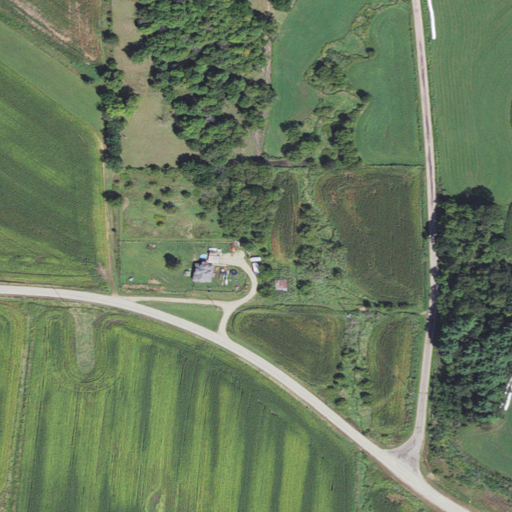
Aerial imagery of valley in Wisconsin named Tar Hollow containing pasture, cultivated crops, open development, deciduous forest, low intensity development, evergreen forest, and mixed forest